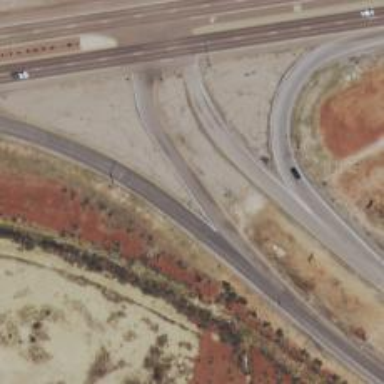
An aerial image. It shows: Motorway link.